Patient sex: M
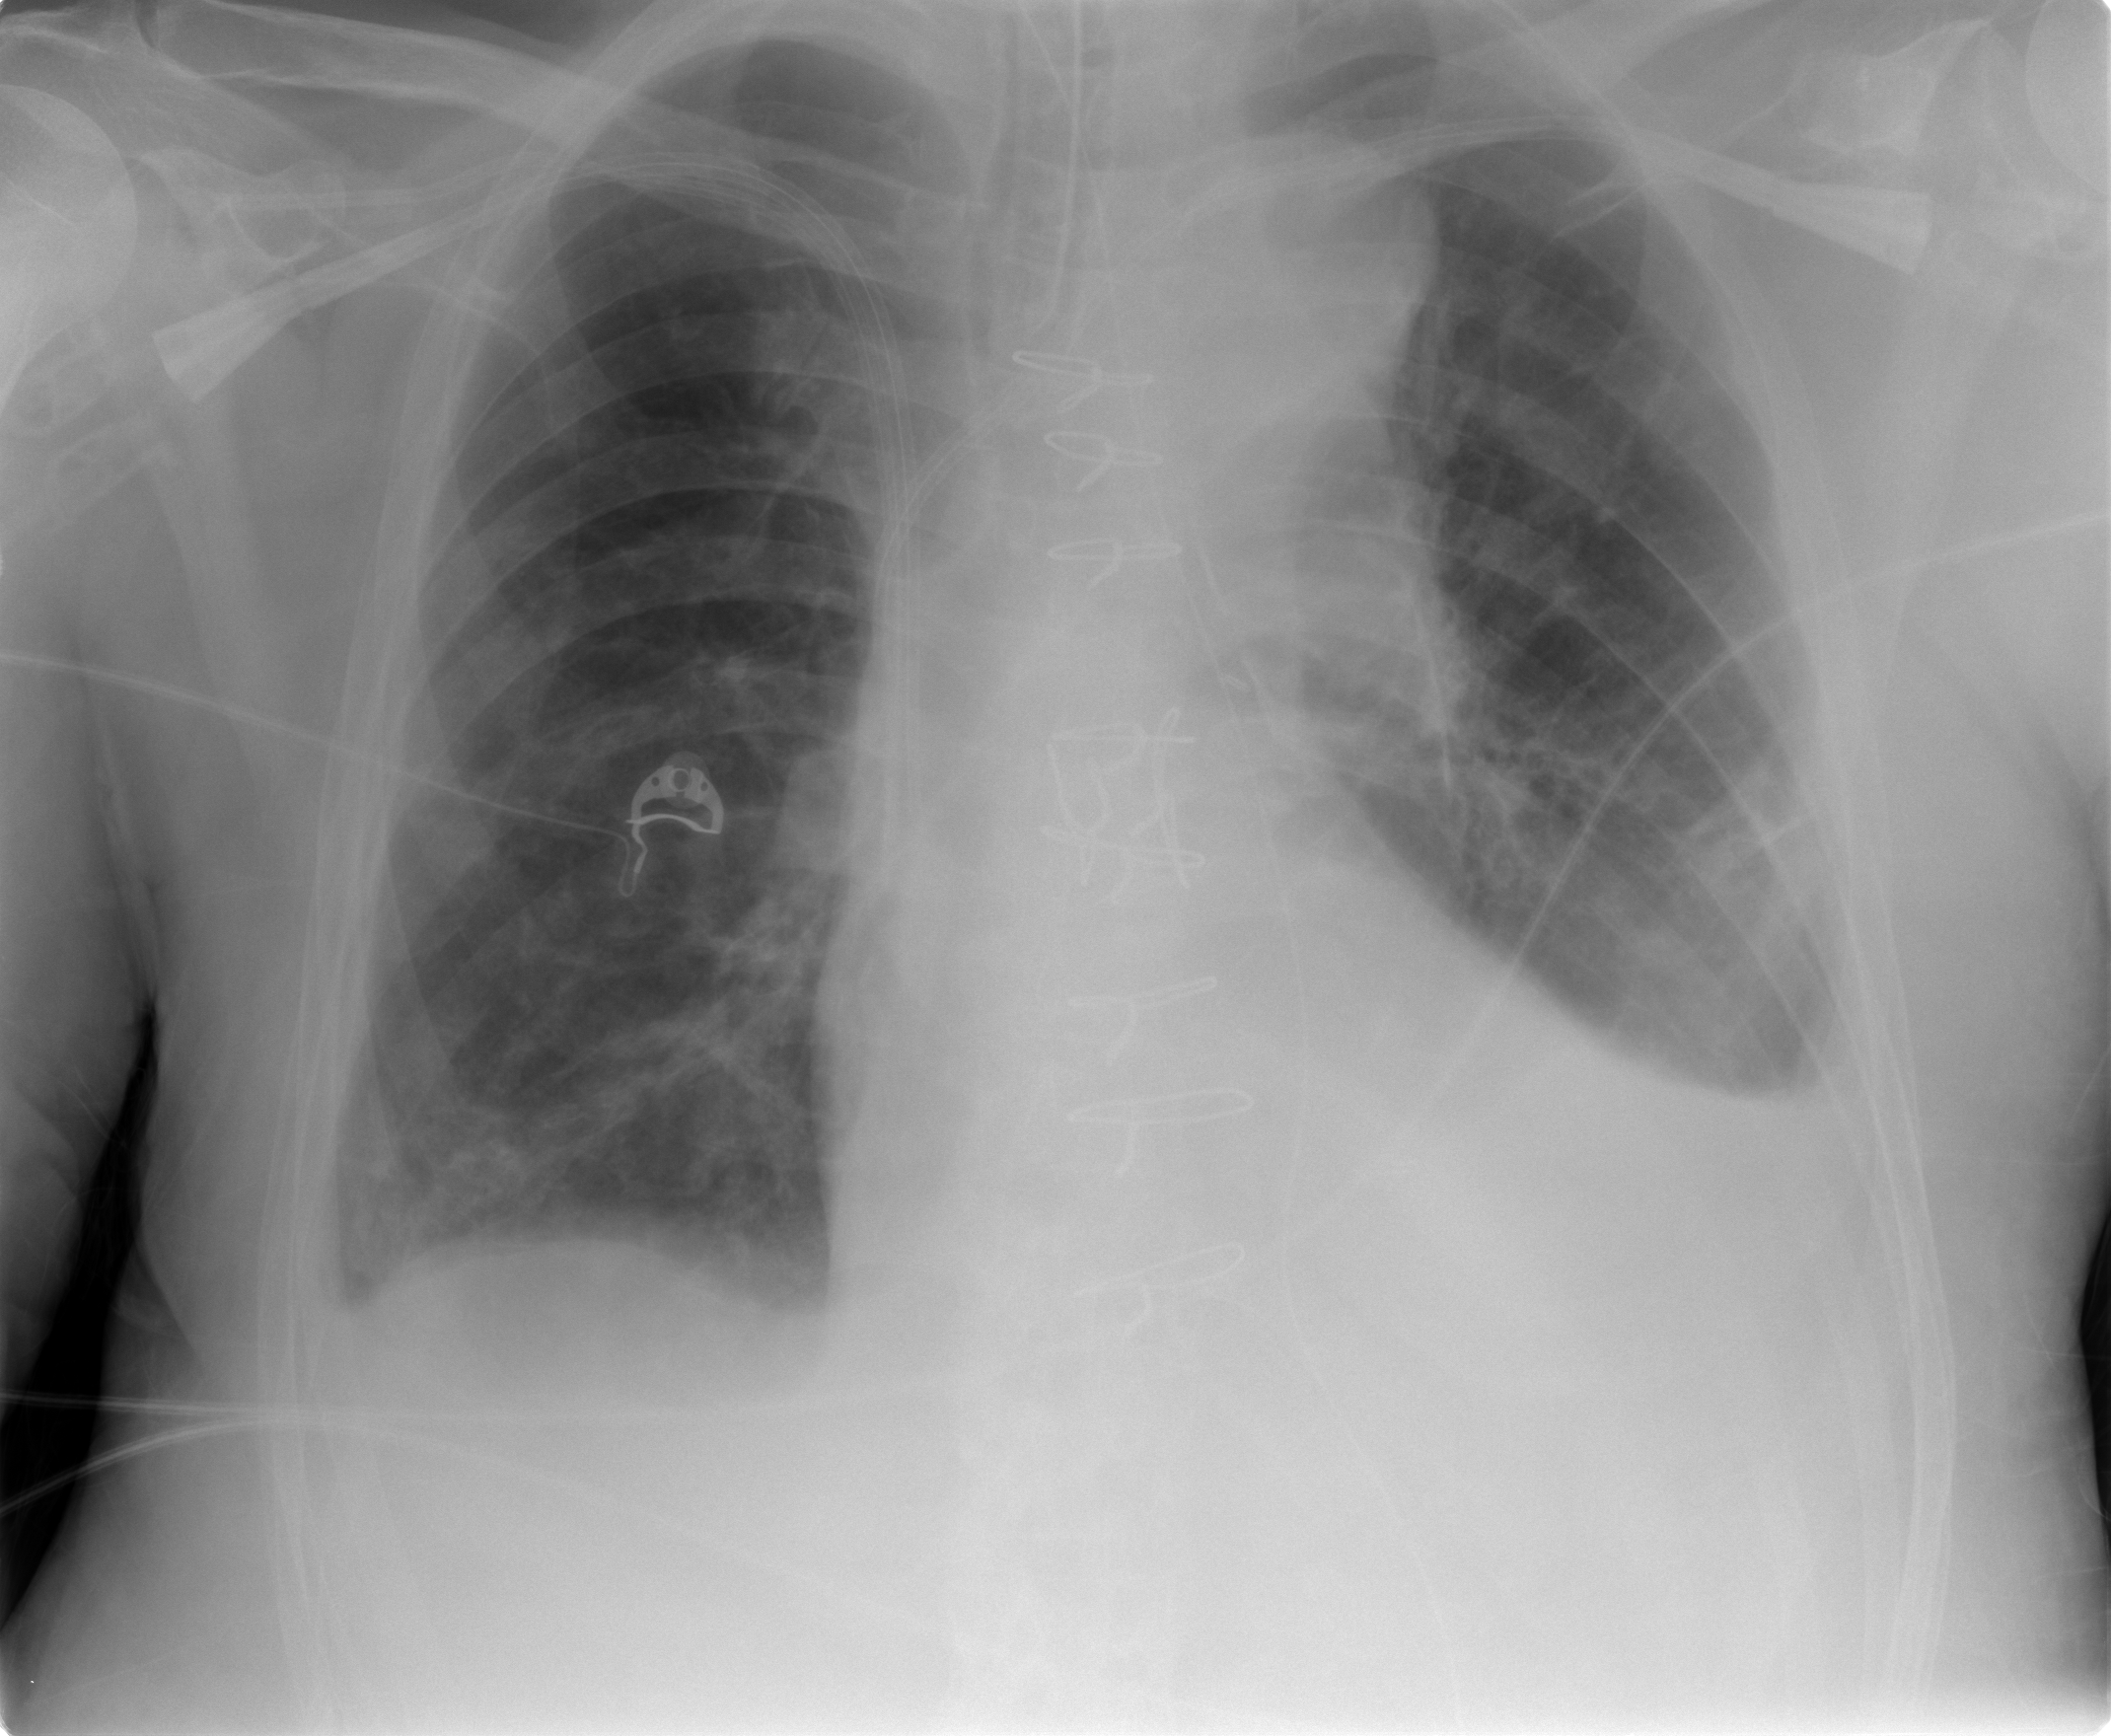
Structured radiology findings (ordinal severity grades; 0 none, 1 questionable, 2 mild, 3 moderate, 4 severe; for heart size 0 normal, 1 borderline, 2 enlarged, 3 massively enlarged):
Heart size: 0
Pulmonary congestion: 0
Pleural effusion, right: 2
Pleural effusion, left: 3
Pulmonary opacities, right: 2
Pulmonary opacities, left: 2
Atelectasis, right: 2
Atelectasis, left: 2